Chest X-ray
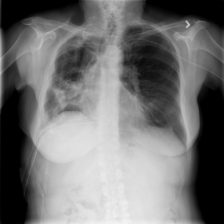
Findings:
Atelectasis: positive
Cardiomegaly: negative
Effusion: negative
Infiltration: negative
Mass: negative
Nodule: negative
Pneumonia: negative
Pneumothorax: positive
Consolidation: negative
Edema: negative
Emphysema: negative
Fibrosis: negative
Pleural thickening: negative
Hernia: negative